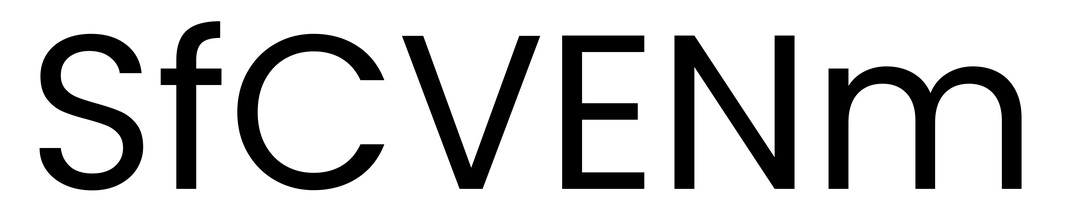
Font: Poppins-Regular